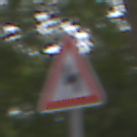
Verkehrszeichen: DoppelkurveZunaechstLinks
Umgebung: Outdoor, Urban
Tageszeit: MorningAfternoon
Wetter: Overcast
Licht: Natural
Jahreszeit: NotSpecified
Kontrast: LowContrast